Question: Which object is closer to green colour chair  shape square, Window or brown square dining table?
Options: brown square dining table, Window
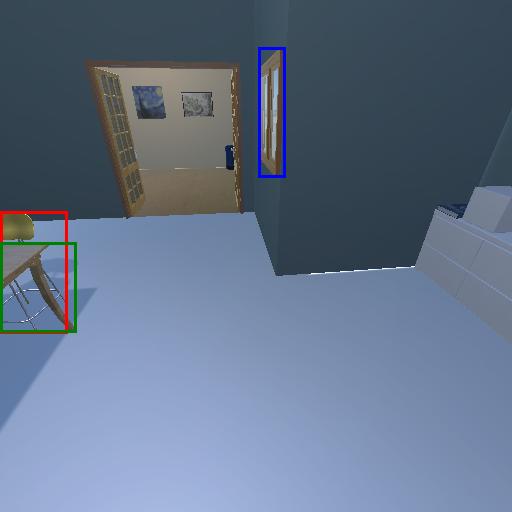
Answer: brown square dining table